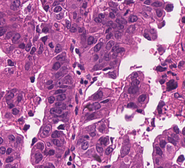
Tumor epithelial tissue: yes
Tumor-associated stroma tissue: no
Normal tissue: no